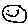
Label: smiley face